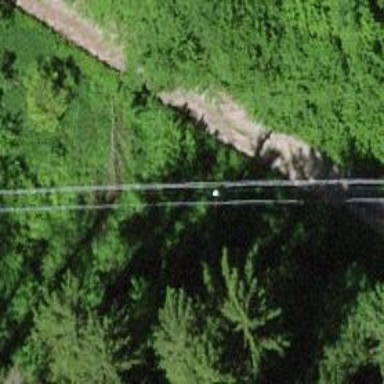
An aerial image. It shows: Utility pole in the area.